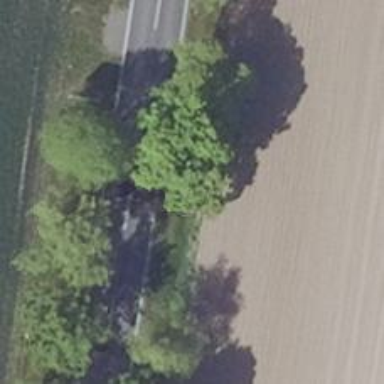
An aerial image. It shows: Row of deciduous broadleaved trees.